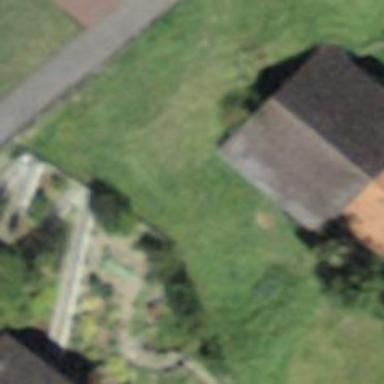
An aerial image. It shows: Rural barn.